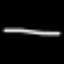
Label: line